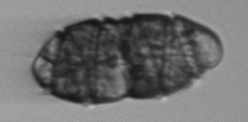
Label: Margalefidinium